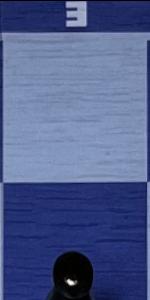
Label: Empty